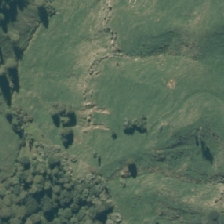
Land cover: high_producing_grassland